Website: bh-photo
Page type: cross-sells
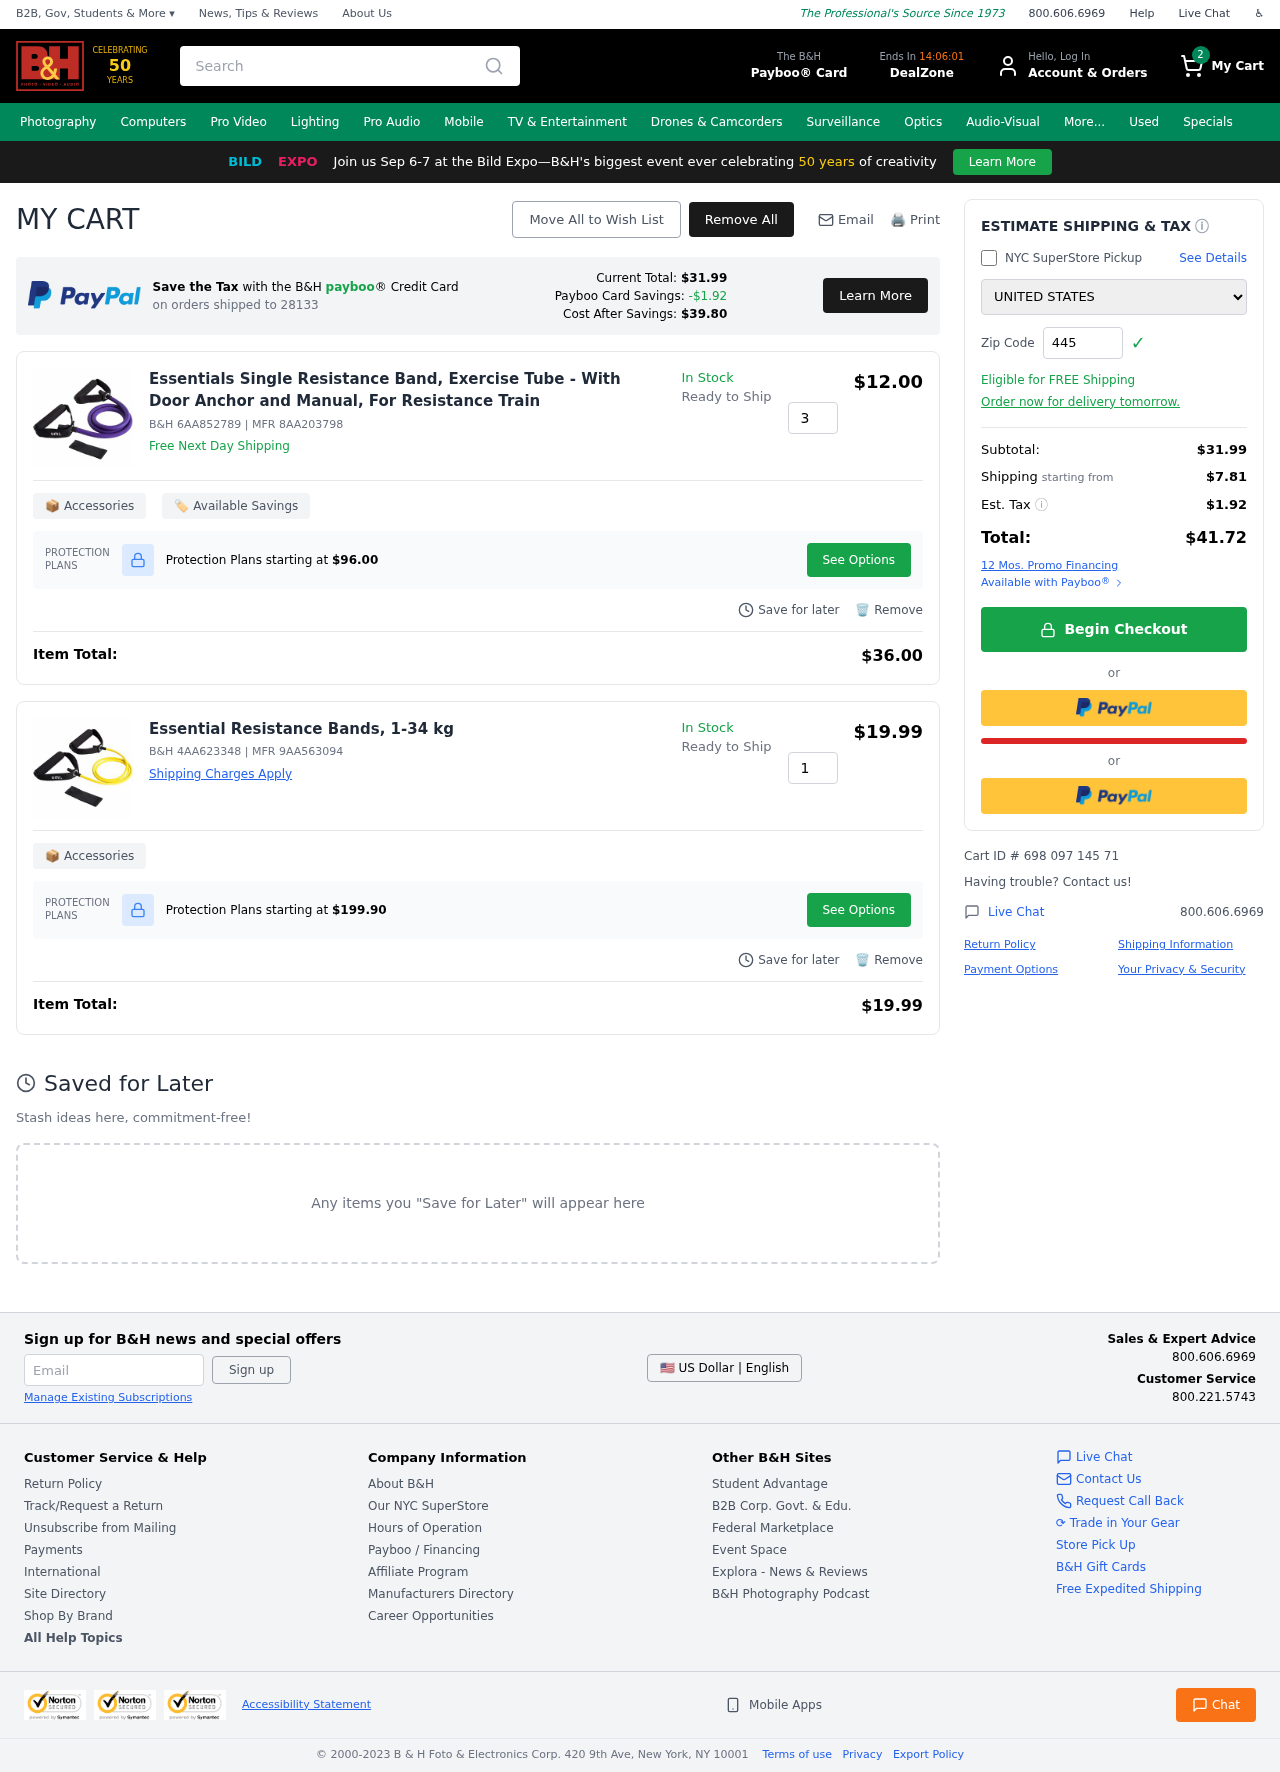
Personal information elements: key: PII_COUNTRY
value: United States
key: PII_POSTCODE
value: on orders shipped to 28133
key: PII_POSTCODE2
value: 44544
Product elements: key: PRODUCT1_NAME
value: Essentials Single Resistance Band, Exercise Tube - With Door Anchor and Manual, For Resistance Train
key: PRODUCT1_PRICE
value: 12
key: PRODUCT1_QUANTITY
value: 3
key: PRODUCT2_NAME
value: Essential Resistance Bands, 1-34 kg
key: PRODUCT2_PRICE
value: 19.99
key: PRODUCT2_QUANTITY
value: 1
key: PRODUCT1_SKU
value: B&H 6AA852789
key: PRODUCT1_MFR
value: MFR 8AA203798
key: PRODUCT1_PROTECTION_PRICE
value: $96.00
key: PRODUCT1_ITEM_TOTAL
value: $36.00
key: PRODUCT2_SKU
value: B&H 4AA623348
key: PRODUCT2_MFR
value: MFR 9AA563094
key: PRODUCT2_PROTECTION_PRICE
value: $199.90
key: PRODUCT2_ITEM_TOTAL
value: $19.99
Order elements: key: ORDER_NUM_ITEMS
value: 2
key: PAYBOO_CURRENT_TOTAL
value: $31.99
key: ORDER_SUBTOTAL
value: $31.99
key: ORDER_SHIPPING_COST
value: $7.81
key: ORDER_TAX
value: $1.92
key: ORDER_TOTAL
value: $41.72
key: ORDER_ID
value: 698 097 145 71
Search elements: key: HEADER_SEARCH
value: Search
Other elements: key: PAYBOO_SAVINGS
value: -$1.92
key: PAYBOO_COST_AFTER_SAVINGS
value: $39.80